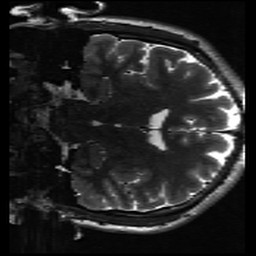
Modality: inplaneT2
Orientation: coronal